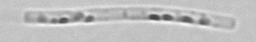
Label: Leptocylindrus